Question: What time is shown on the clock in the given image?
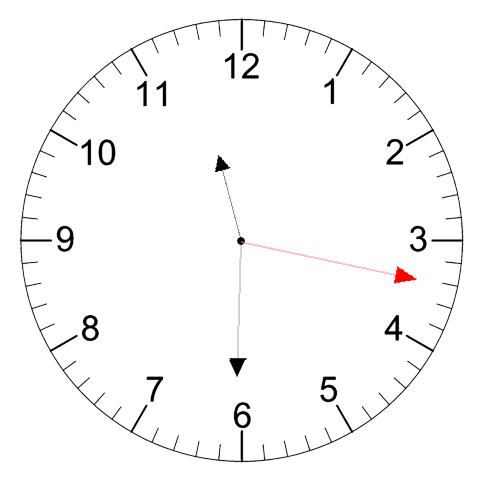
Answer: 11:30:17